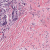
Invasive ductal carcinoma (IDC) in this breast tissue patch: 1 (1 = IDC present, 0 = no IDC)